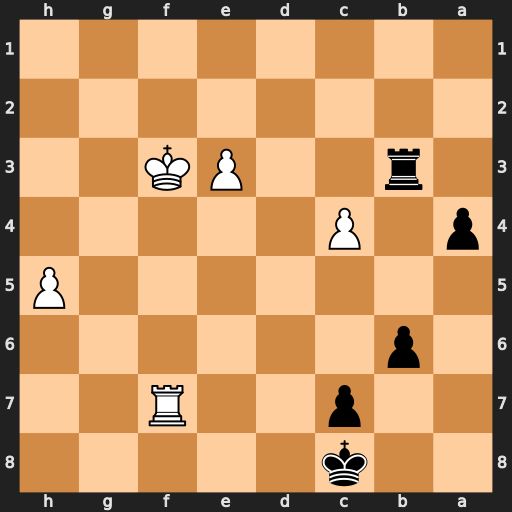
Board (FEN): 2k5/2p2R2/1p6/7P/p1P5/1r2PK2/8/8
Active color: b
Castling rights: -
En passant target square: -
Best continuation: a3 h6 a2 h7 a1=Q